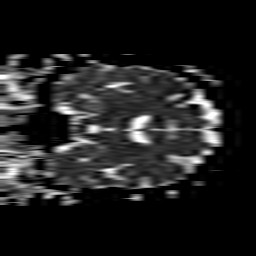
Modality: ADC
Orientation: coronal
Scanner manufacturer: philips
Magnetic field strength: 1.5 T
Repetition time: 3.917 s
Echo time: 0.07078 s